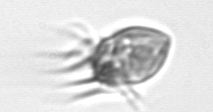
Label: Strombidium_morphotype1